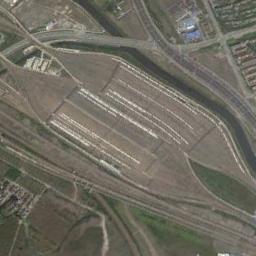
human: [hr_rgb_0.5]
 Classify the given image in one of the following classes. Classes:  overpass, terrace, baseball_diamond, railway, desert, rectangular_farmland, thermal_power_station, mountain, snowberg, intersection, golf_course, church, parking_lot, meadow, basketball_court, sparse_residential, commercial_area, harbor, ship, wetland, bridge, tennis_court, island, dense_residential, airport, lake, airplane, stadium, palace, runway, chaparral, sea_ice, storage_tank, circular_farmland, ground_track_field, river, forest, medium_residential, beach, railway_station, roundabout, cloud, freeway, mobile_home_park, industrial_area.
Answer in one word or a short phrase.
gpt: railway_station